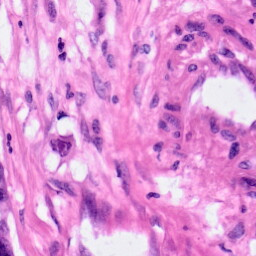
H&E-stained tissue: Pancreatic